Field crop: tomato
Growth stage: 2
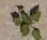
Species: solanum